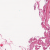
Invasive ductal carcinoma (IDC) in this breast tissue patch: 0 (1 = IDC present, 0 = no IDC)